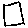
Label: square